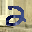
Label: 2